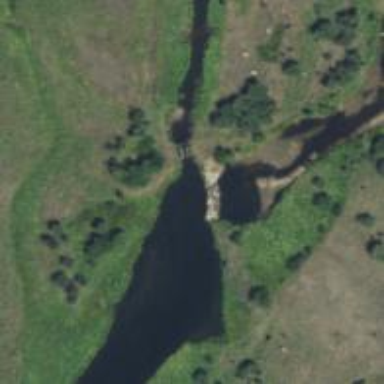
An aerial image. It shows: Dam across waterway.